Aerial crown-view tile of a tropical tree (Barro Colorado Island, Panama), acquired 20240716:
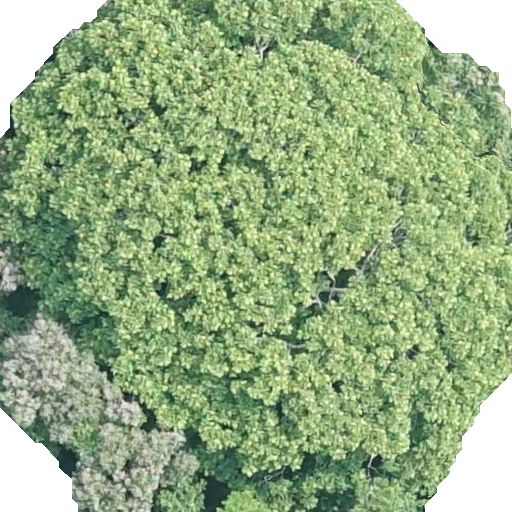
Species: Dipteryx oleifera
GBIF accepted scientific name: Dipteryx oleifera
Crown area: 443.214 m²